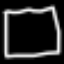
Label: square